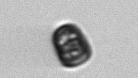
Label: Thalassiosira